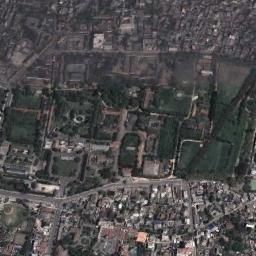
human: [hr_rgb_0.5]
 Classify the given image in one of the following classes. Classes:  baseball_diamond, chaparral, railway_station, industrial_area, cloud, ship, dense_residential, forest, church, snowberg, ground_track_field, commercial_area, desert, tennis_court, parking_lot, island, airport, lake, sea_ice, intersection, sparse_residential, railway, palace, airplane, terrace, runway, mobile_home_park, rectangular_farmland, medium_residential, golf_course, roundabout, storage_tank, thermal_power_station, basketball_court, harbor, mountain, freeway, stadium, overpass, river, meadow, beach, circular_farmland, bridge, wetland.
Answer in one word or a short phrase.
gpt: palace